Aerial crown-view tile of a tropical tree (Barro Colorado Island, Panama), acquired 20250217:
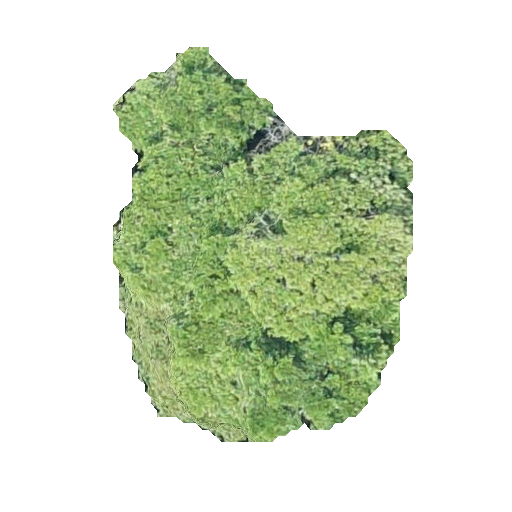
Species: Nectandra lineata
GBIF accepted scientific name: Nectandra lineata
Crown area: 129.322 m²